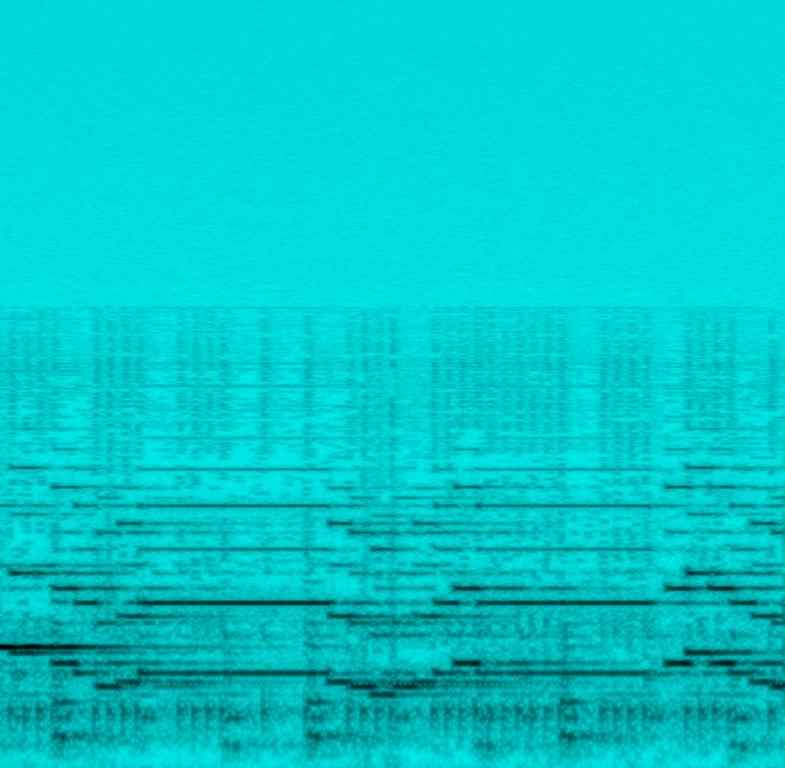
The low quality recording features a synth key melody played over simple bass and snare rolls. It sounds happy and fun, while the recording is quiet, dull and muffled.